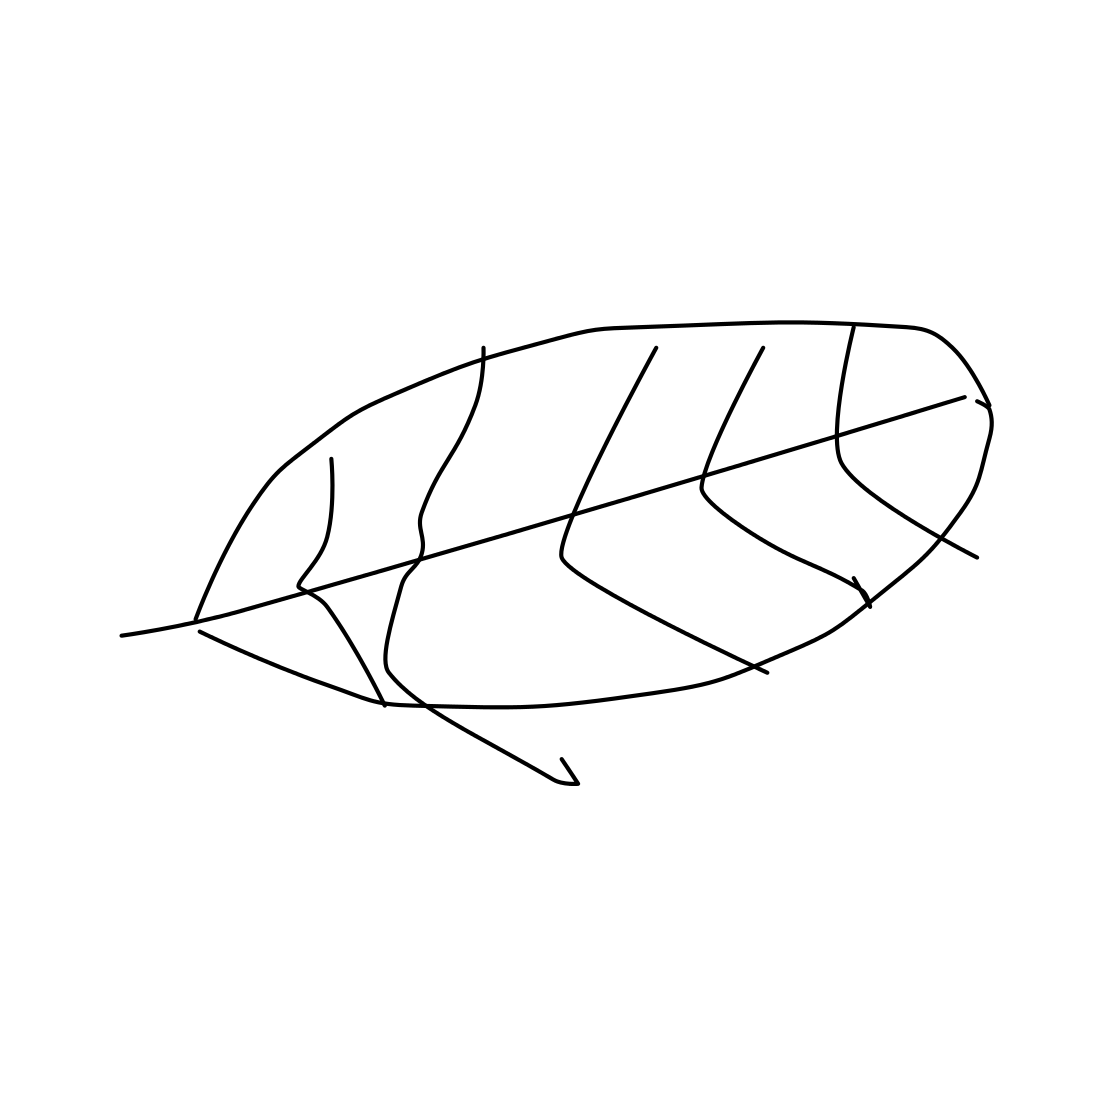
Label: leaf